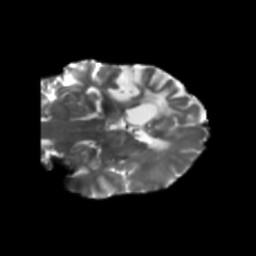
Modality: T2w
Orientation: coronal
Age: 46
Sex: male
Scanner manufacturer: siemens
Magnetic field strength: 3 T
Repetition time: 5.25 s
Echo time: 0.08 s